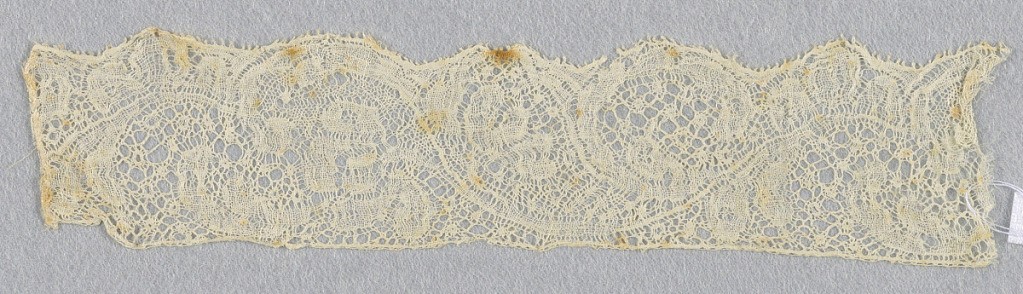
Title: Border
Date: early 18th century
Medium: linen Technique: bobbin lace (Binche style)
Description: Bobbin lace sample, floral vine; early 18th century Binche